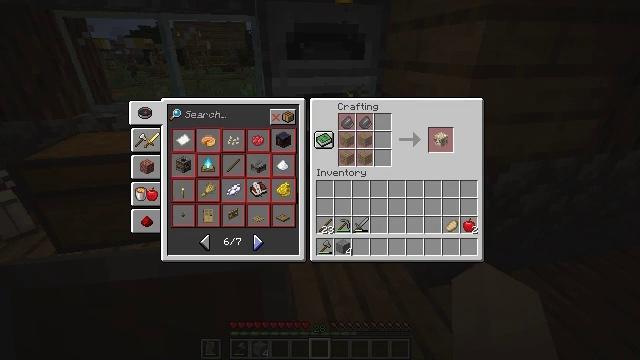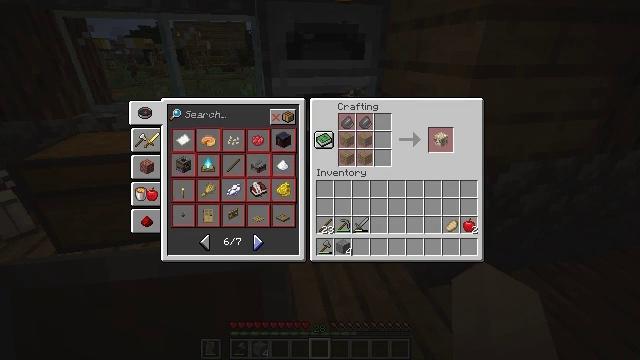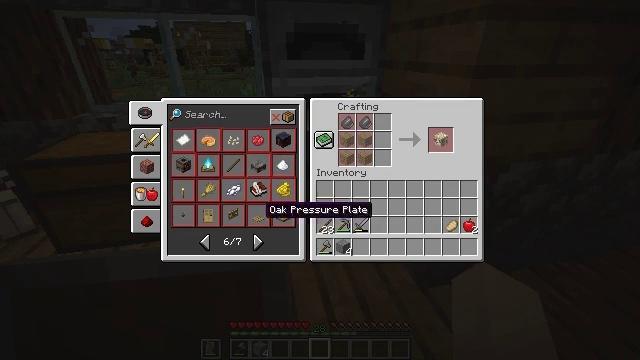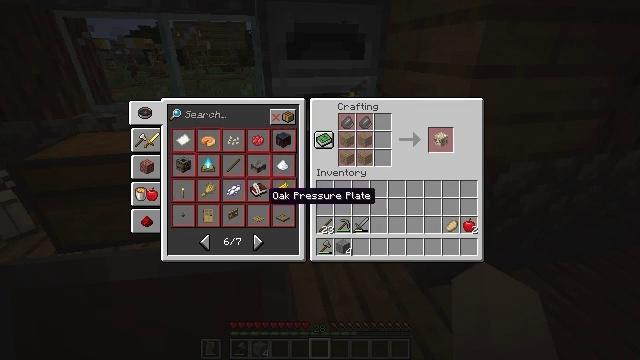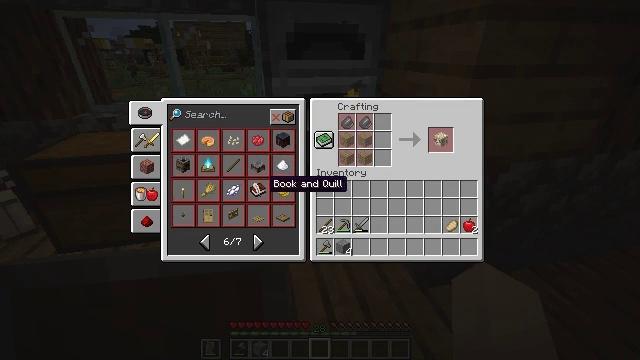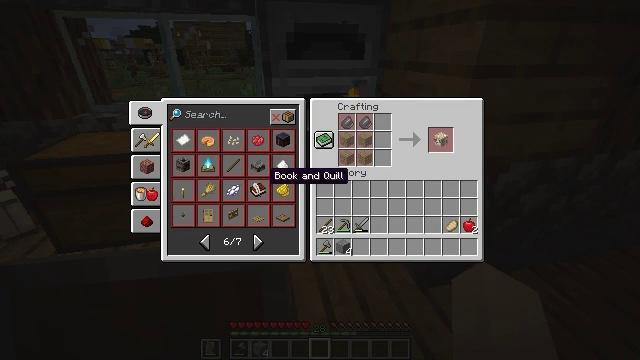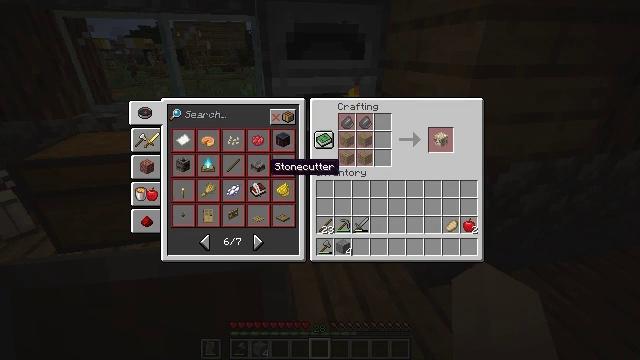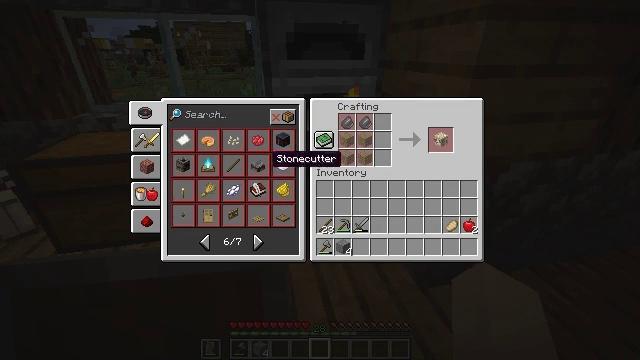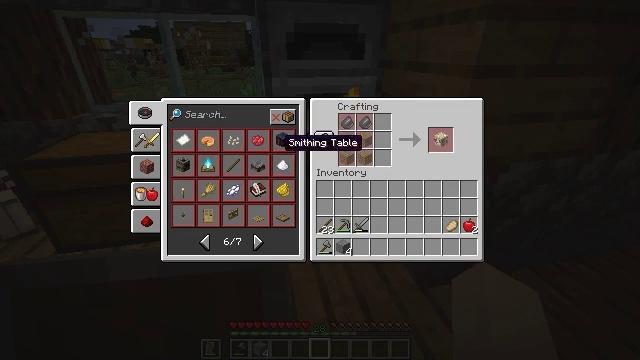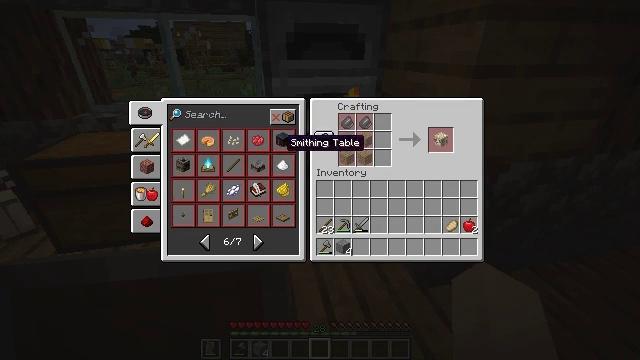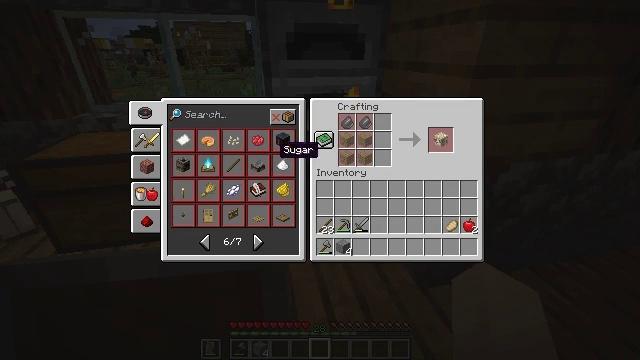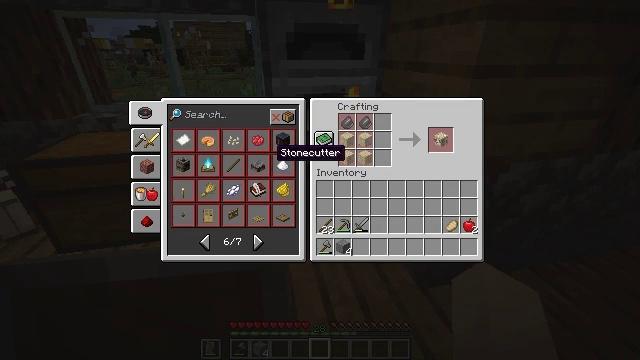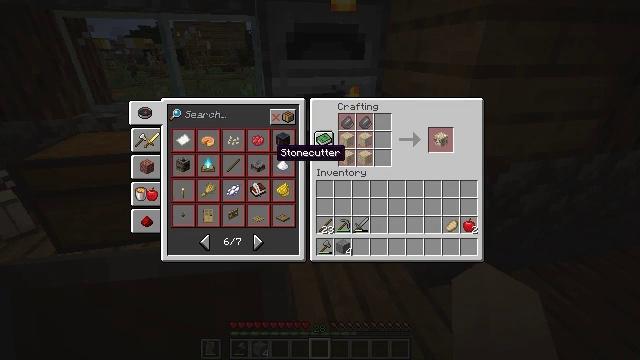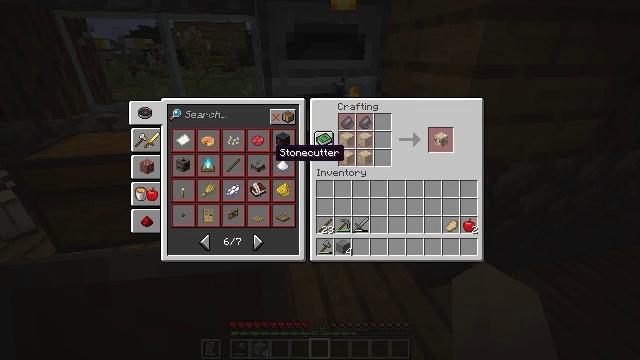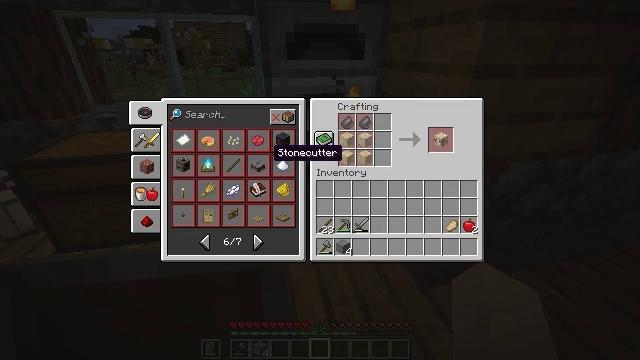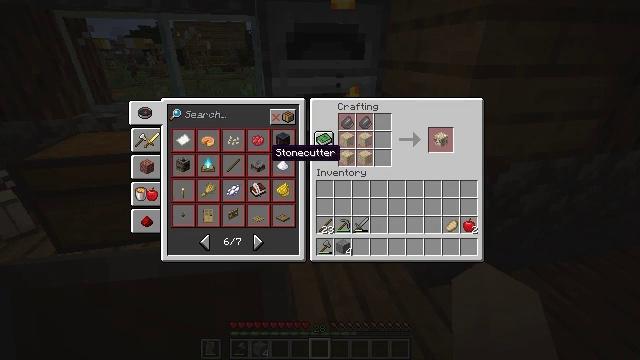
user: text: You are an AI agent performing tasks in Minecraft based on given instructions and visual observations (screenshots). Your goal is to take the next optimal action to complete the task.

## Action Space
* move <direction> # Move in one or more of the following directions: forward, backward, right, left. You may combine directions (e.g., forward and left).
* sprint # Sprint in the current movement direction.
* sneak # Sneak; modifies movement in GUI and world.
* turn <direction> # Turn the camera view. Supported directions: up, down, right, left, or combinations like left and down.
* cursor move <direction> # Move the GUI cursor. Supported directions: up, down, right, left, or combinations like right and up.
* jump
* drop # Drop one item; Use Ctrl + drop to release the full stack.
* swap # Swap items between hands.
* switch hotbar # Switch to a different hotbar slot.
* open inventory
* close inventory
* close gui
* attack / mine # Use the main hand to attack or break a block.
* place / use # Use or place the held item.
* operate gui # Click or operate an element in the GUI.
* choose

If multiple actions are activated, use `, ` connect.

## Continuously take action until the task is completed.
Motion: motion action
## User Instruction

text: Make sure you have materials to craft a stonecutter.
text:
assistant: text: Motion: no_op
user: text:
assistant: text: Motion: cursor move up
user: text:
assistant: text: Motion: cursor move up
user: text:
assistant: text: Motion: cursor move up
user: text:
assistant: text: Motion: cursor move up
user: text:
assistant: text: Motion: cursor move up
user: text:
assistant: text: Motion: cursor move up
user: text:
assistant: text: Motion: cursor move right and up
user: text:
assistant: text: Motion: no_op
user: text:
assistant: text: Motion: cursor move down
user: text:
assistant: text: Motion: no_op
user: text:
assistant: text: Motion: no_op
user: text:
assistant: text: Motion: no_op
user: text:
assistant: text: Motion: no_op
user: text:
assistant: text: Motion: no_op
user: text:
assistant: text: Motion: no_op
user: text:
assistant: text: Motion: operate gui
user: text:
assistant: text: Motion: operate gui
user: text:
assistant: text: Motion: operate gui
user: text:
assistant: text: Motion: no_op
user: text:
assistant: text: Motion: no_op
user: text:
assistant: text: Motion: no_op
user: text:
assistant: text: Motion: no_op
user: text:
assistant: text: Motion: cursor move right
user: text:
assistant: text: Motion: cursor move right
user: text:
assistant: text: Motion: cursor move right
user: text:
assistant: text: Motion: no_op
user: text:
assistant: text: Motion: no_op
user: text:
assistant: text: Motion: no_op
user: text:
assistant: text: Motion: no_op